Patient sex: F
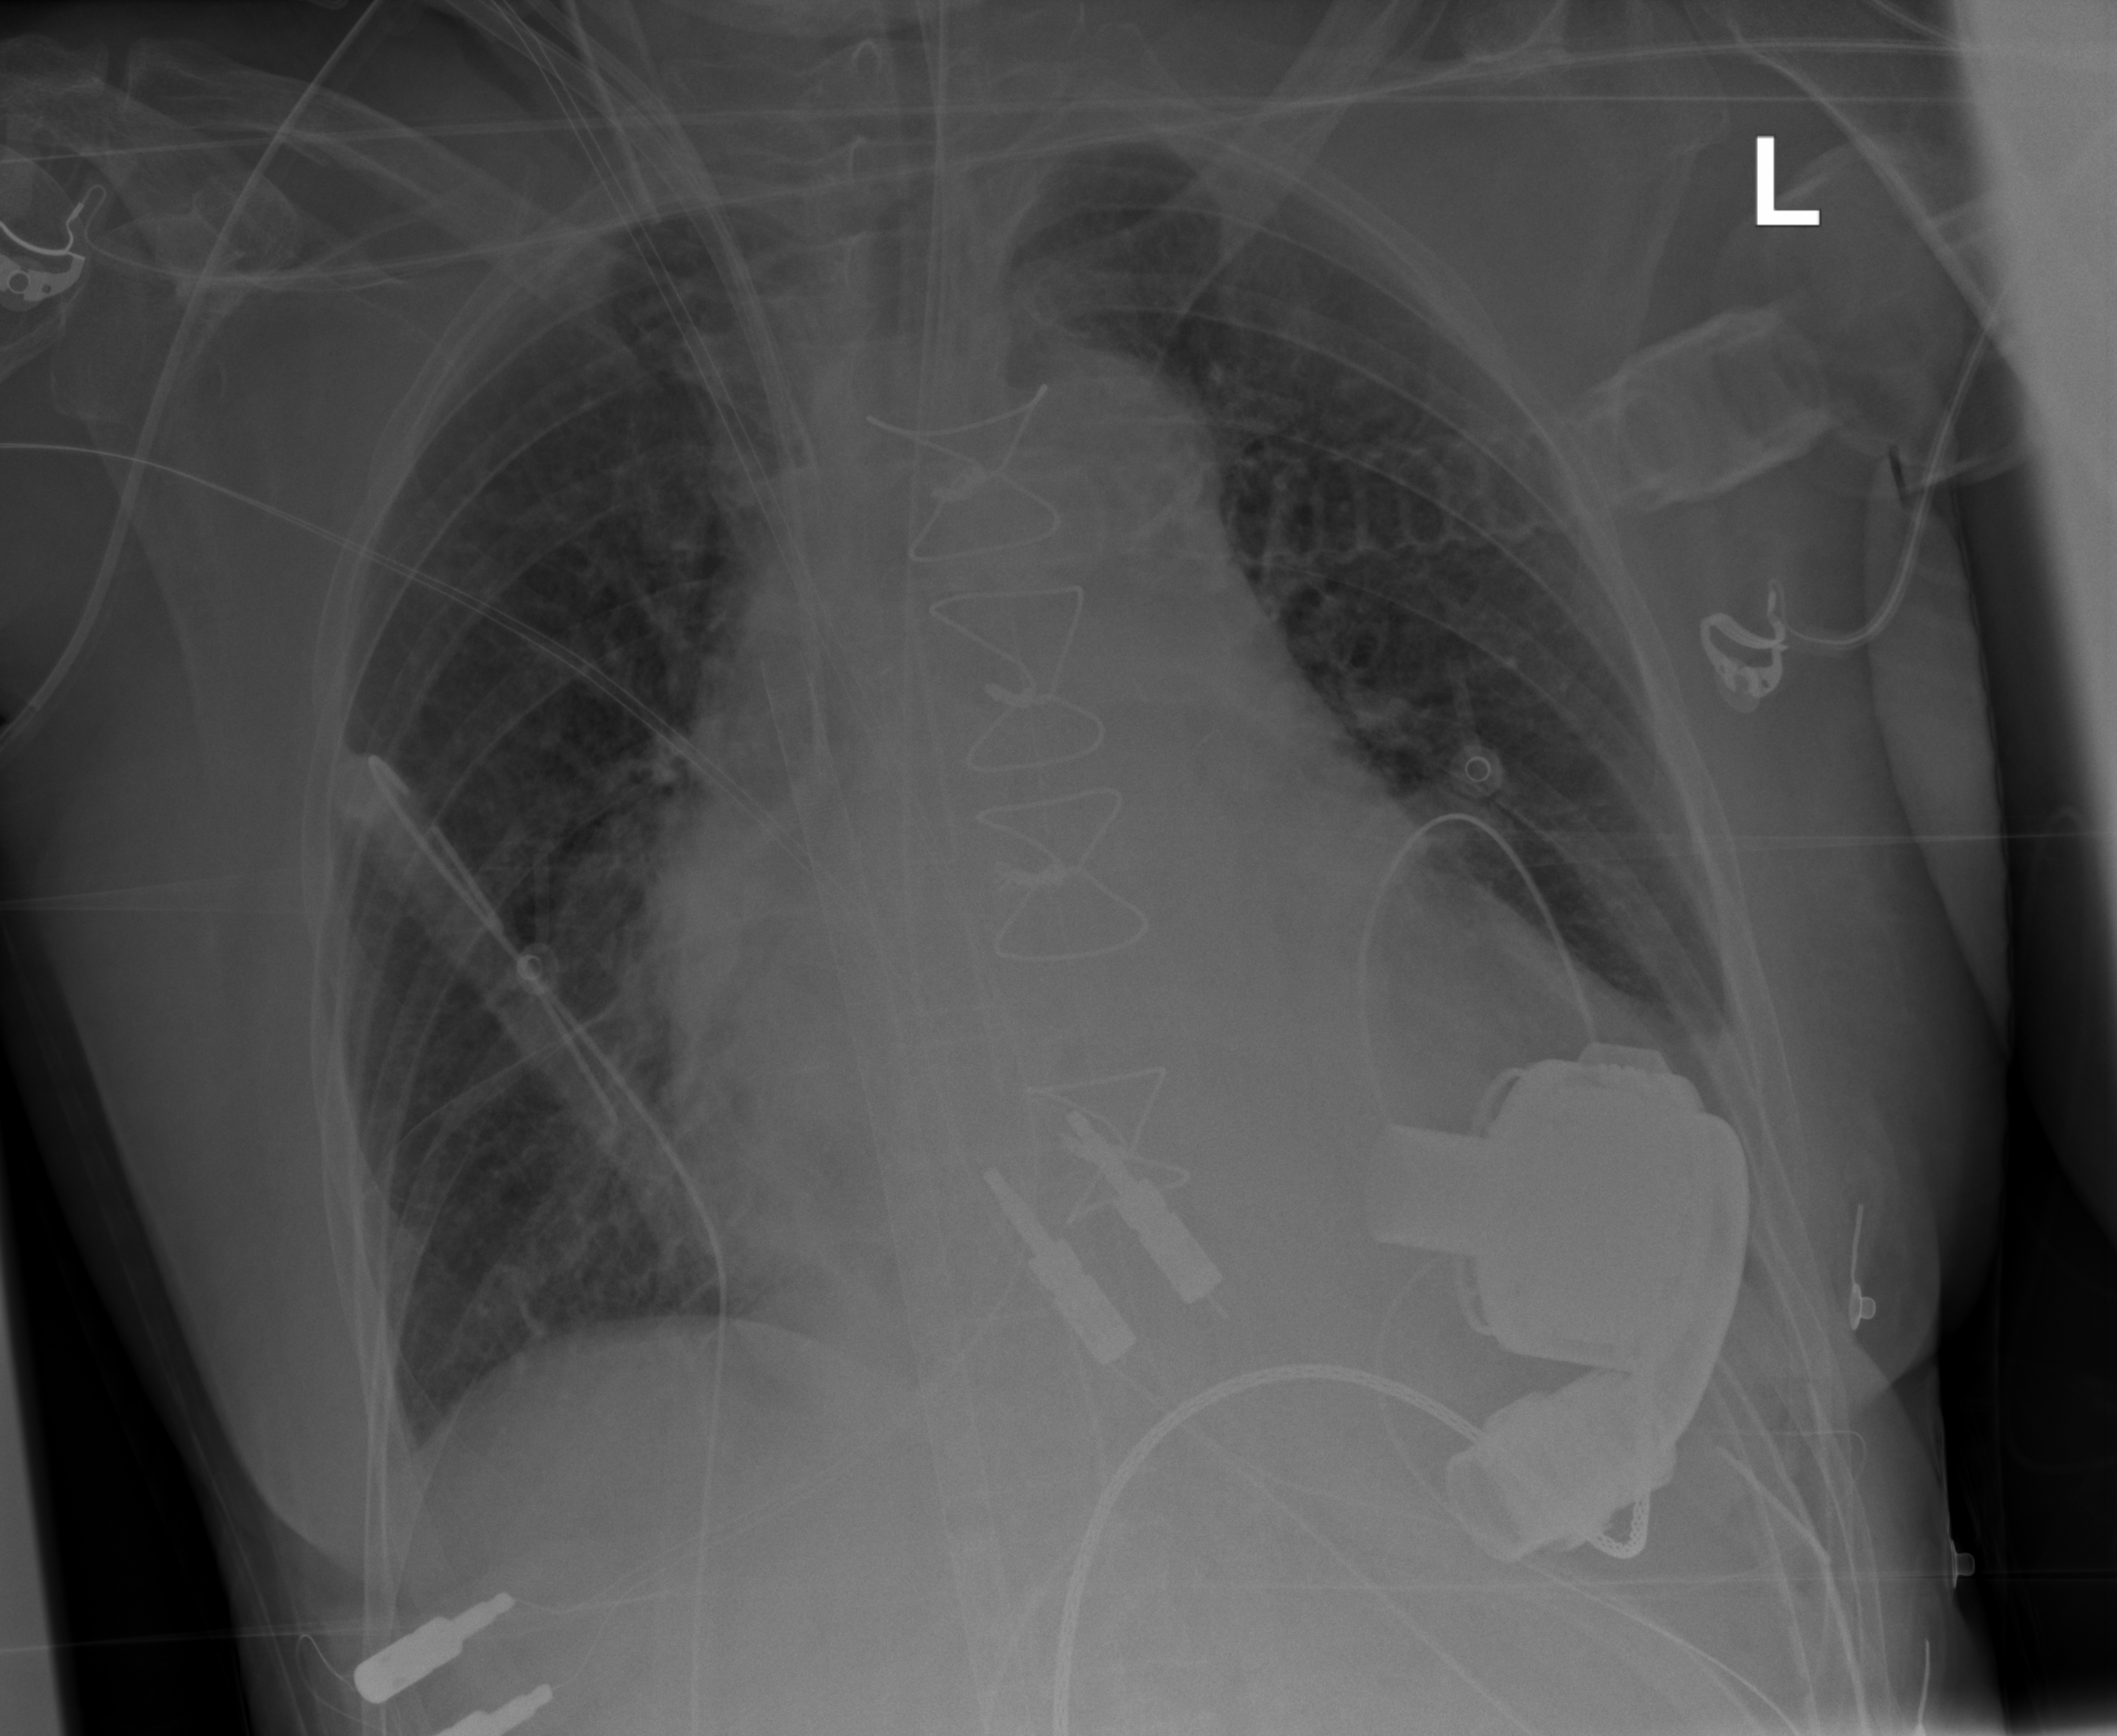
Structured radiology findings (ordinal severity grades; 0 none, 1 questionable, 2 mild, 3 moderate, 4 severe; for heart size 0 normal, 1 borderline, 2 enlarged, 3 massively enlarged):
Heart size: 2
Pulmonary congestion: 2
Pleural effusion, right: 2
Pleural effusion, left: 2
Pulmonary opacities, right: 0
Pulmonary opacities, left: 0
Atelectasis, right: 2
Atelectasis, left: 2